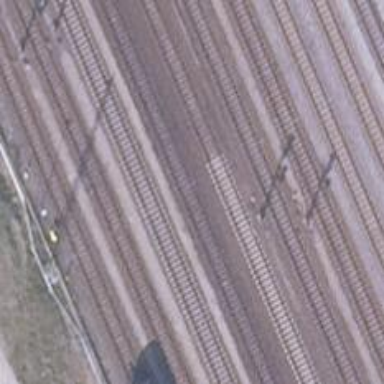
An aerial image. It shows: Railway signal.